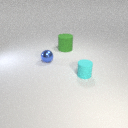
large green rubber cylinder to the left of small cyan rubber cylinder